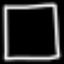
Label: square